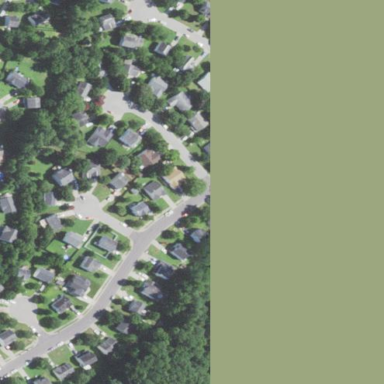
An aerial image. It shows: Residential neighbourhood.